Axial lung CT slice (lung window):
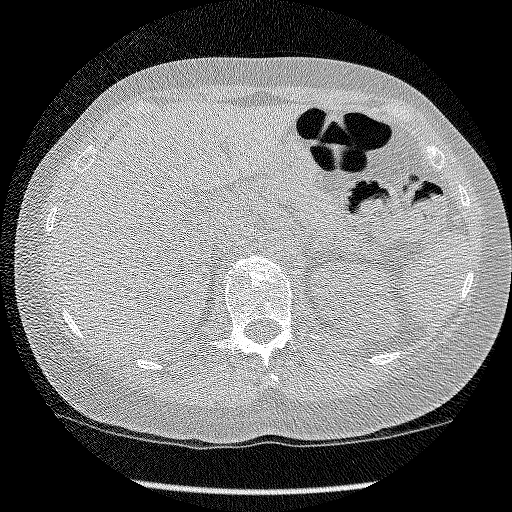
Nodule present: no